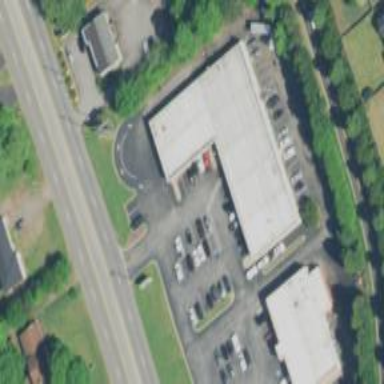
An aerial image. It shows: Pharmacy providing healthcare services.